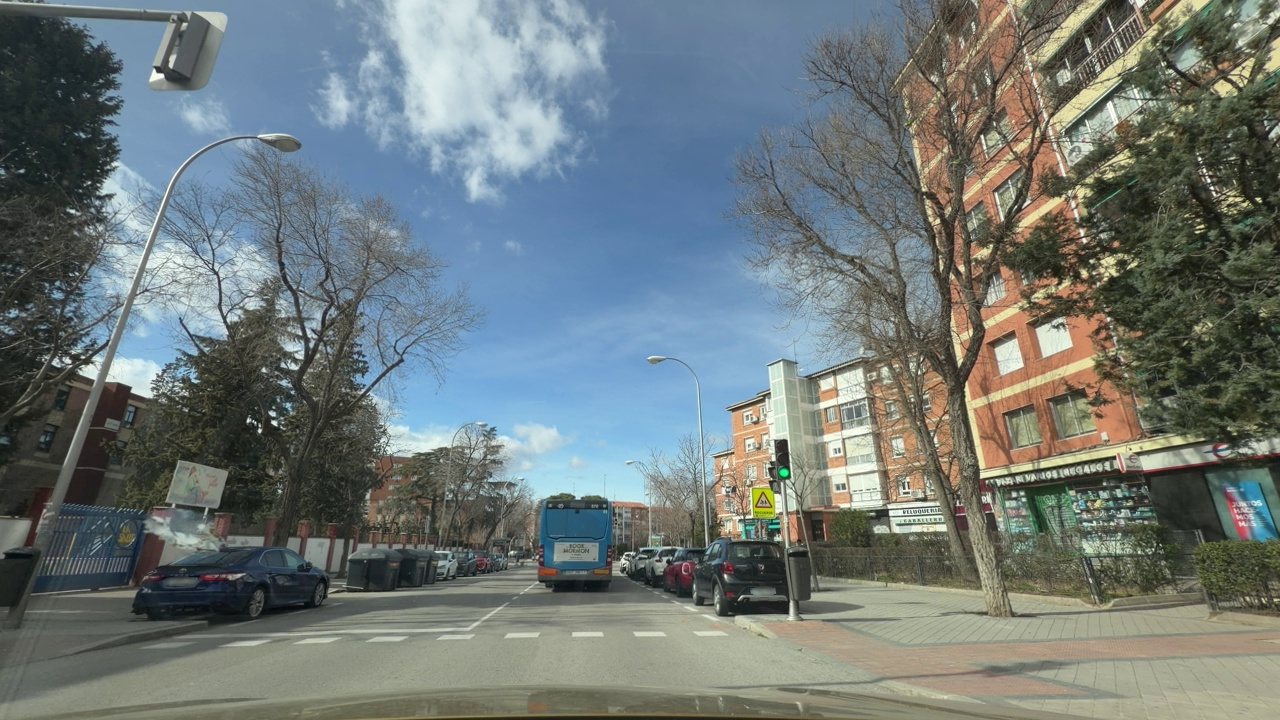
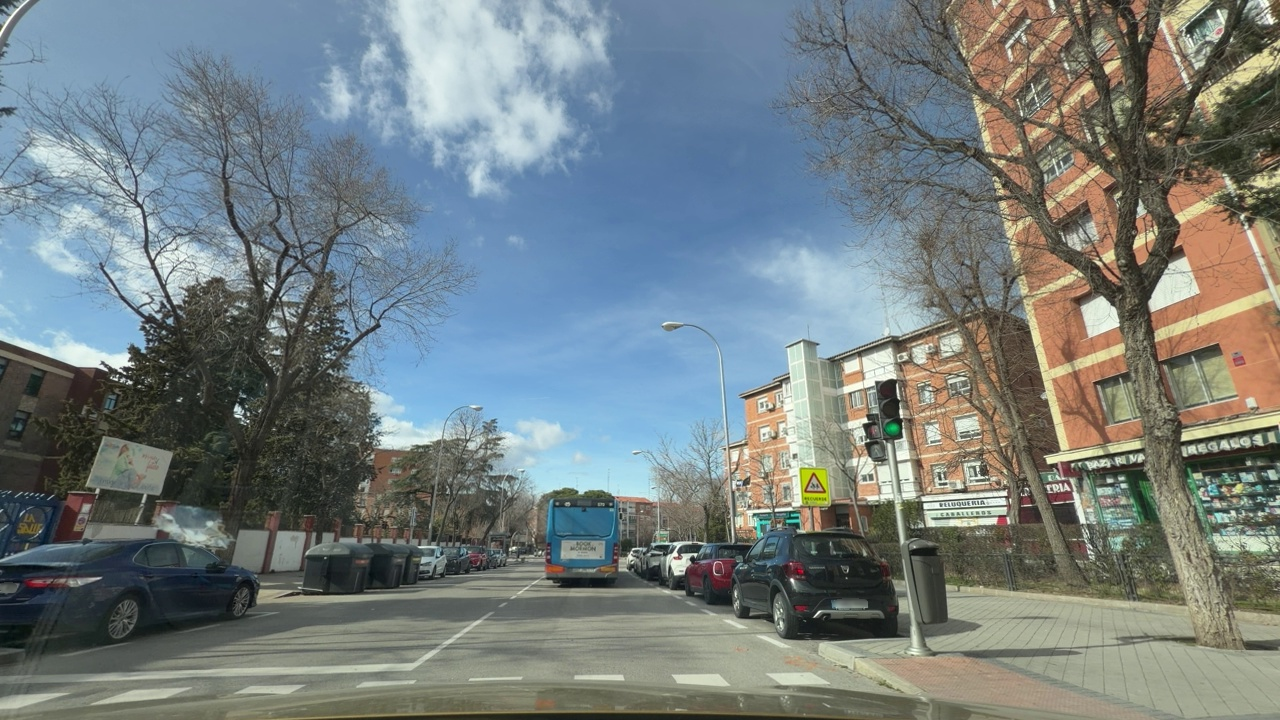
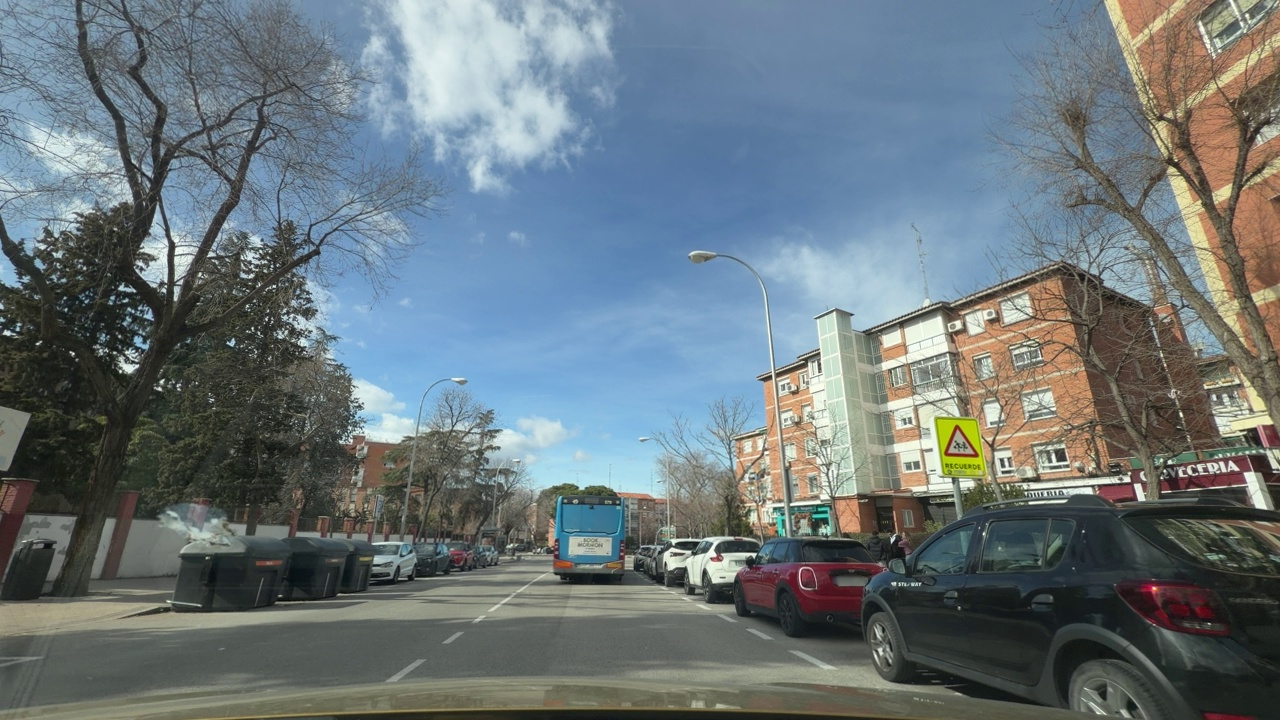
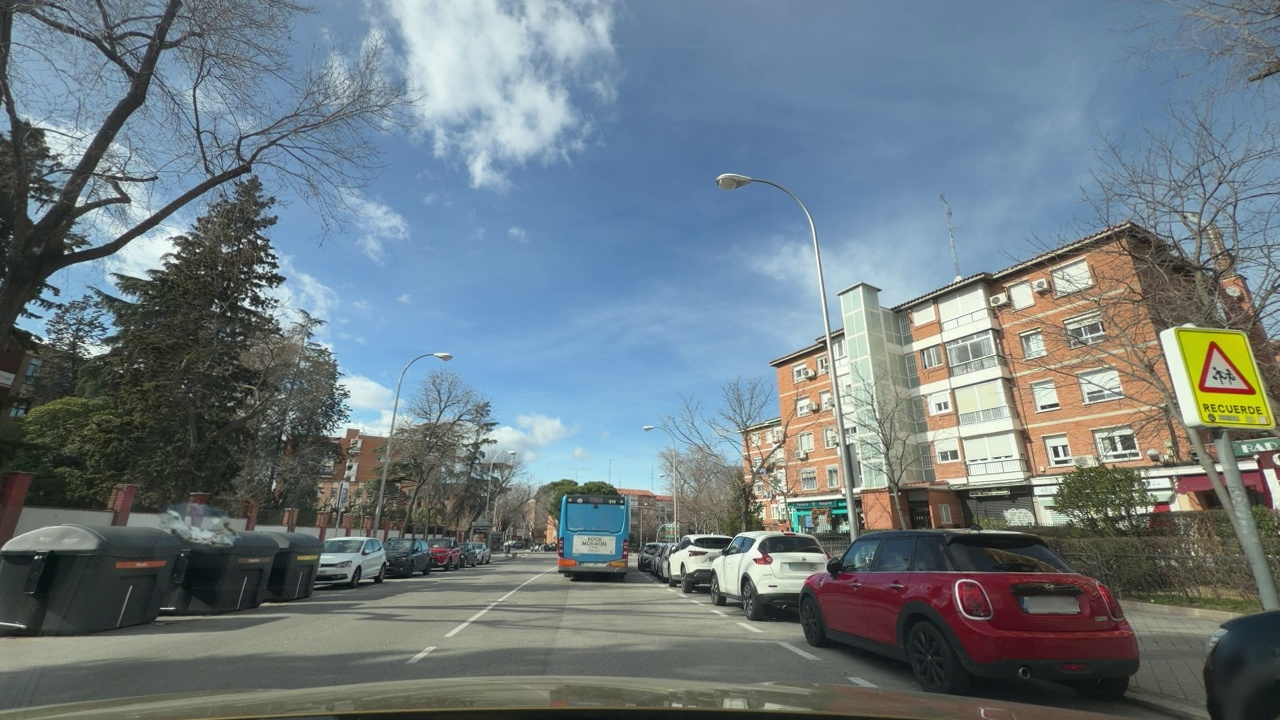
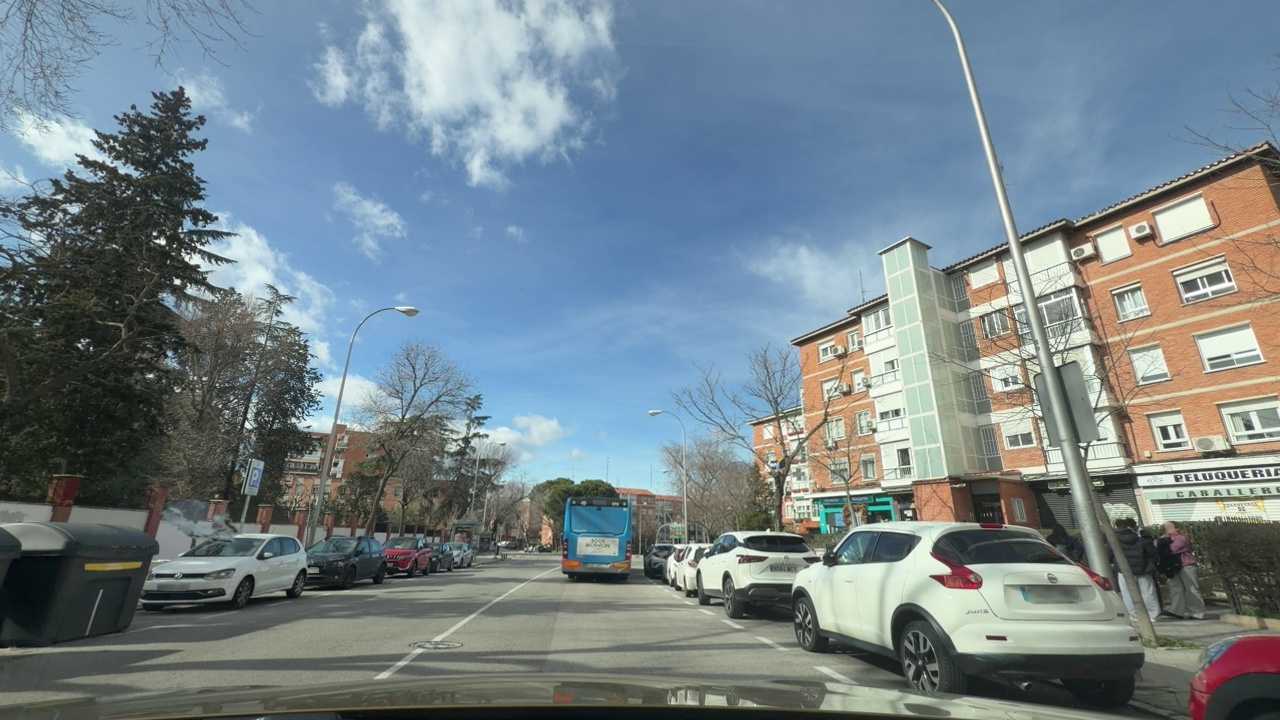
Situation: Lateral parked car
Question: Are vehicles present on the right side of the ego lane?
Answer: Yes
Reasoning: There are parked cars at the right side of the ego lane.

Situation: Lateral parked car
Question: Are vehicles parked parallel or perpendicular to the roadway near the ego lane?
Answer: Yes
Reasoning: There are multiple vehicles parked parallel to the roadway on the right side of the ego lane.

Situation: Lateral parked car
Question: Does the environment indicate an urban road where curbside parking is permitted?
Answer: Yes
Reasoning: The traffic signs and residential buildings indicate this is an urban road where curbside parking is permitted.

Situation: Lateral parked car
Question: Is the ego vehicle traveling in a middle lane with traffic lanes on both sides?
Answer: No
Reasoning: Lane markings indicate the ego vehicle is travelling along a two-way road with parked vehicles at its right side.

Situation: Lateral parked car
Question: Are vehicles present on the left side of the ego lane?
Answer: No
Reasoning: There are no vehicles present in the left side of the ego lane.